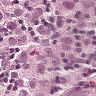
Metastatic tissue present: yes